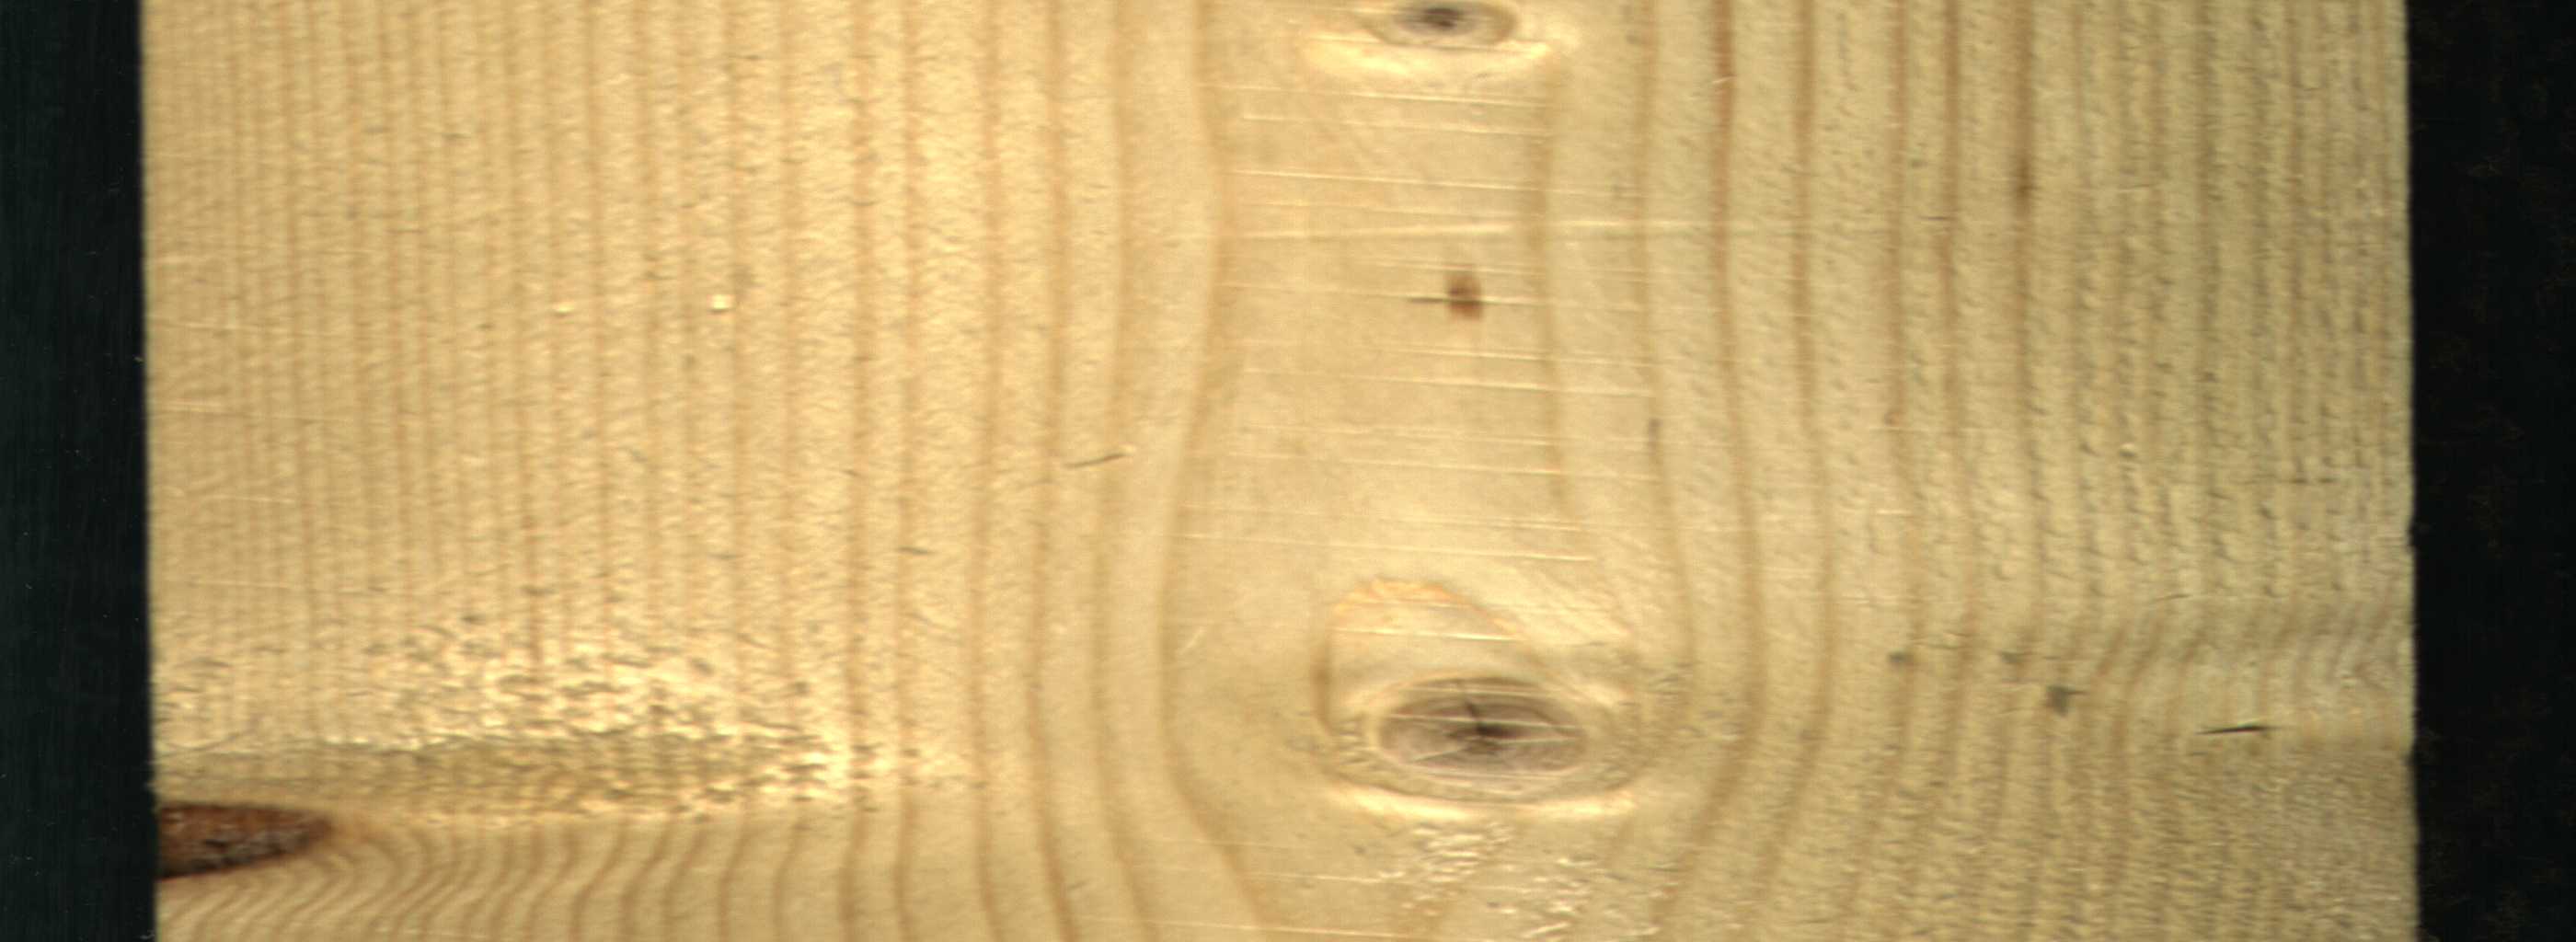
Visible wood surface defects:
Knot_missing
Live_Knot
Live_Knot